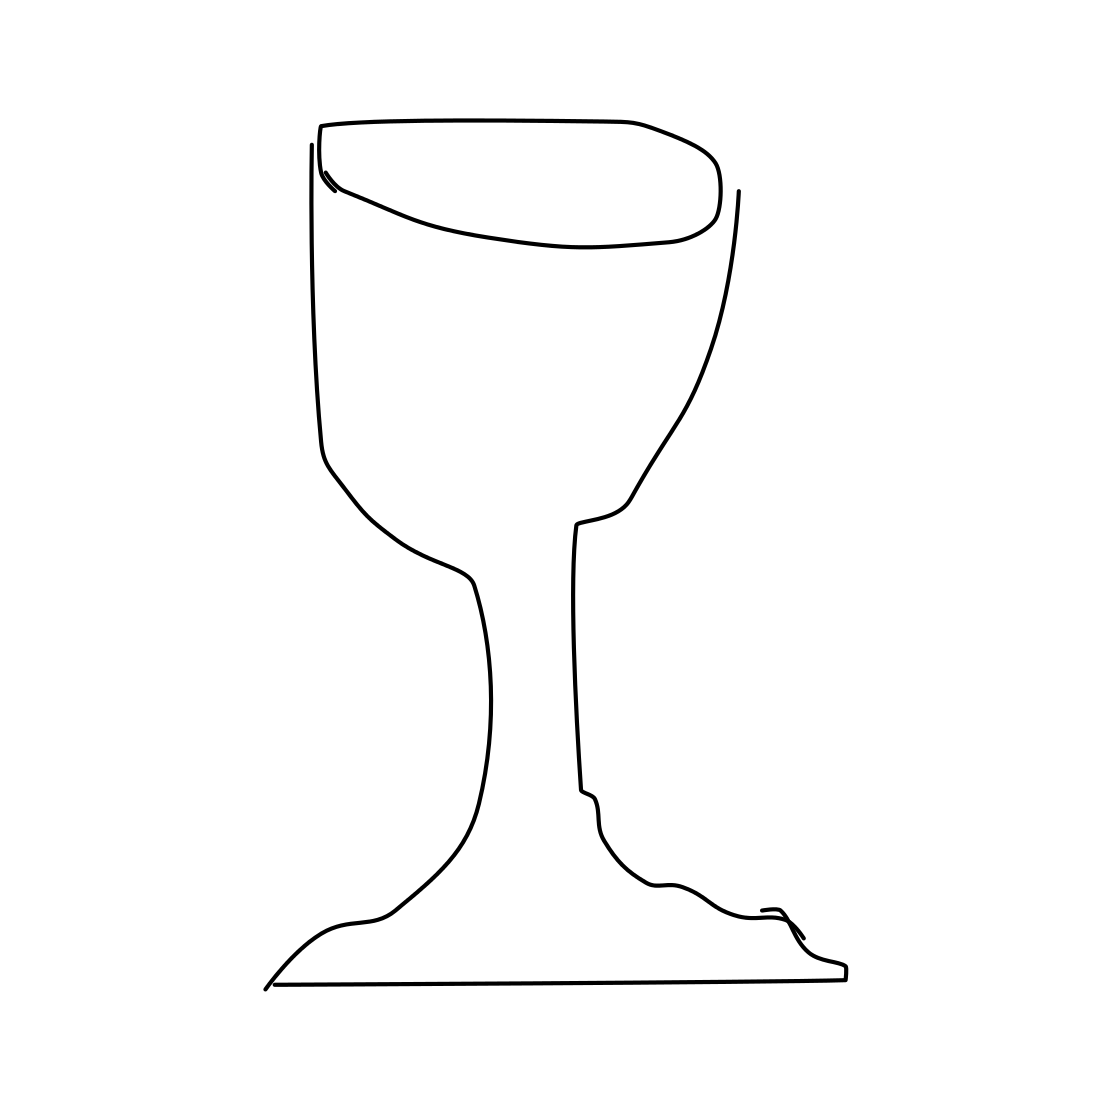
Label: wineglass